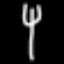
Label: fork